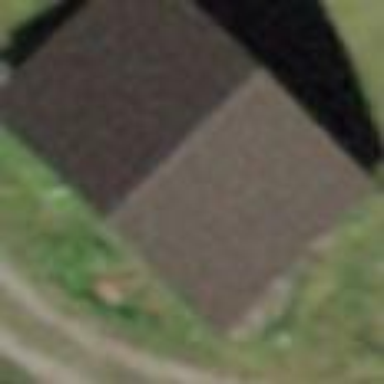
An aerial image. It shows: Building with gabled metal roof in brown color.